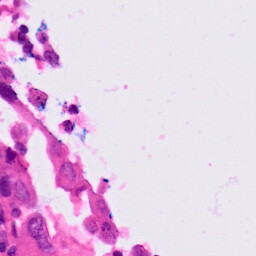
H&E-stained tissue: Lung